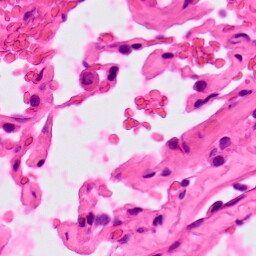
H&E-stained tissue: Lung